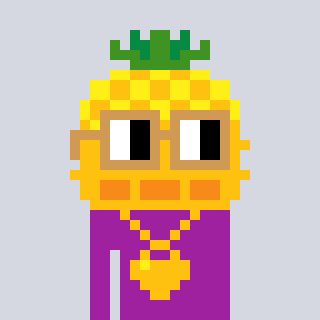
a pixel art character with square brown glasses, a pineapple-shaped head and a magenta-colored body on a cool background